Question: The host sends the following command to applet to select EF file
'''
00 A4 02 00 02 40 01
'''
The purpose is to select EF file with ID '40 01' (which is specified in the data field of the command).
But when I debug the process(APDU apdu) method, the APDU buffer only contains the 5 first bytes '00 A4 02 00 02'. The data field is set to '00 00'. So my applet cannot select the EF using EF ID.

Could you tell me what is wrong with my APDU command above?
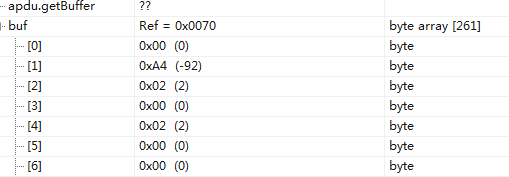
Answer: Depending on the card (or emulator), the APDU buffer may only contain the APDU header fields (CLA, INS, P1, P2, Lc). Even if some cards automatically fill the data part of the command APDU into the APDU buffer, you can't rely on that behavior.
Instead, you have to explicitly instruct the card (or emulator) to retrieve the data part by calling the 'setIncomingAndReceive()' method on the APDU object. But note that this method must only be called for case 3 and case 4 APDUs (i.e. APDU commands that contain a command data part). If there is no command data field, you should not call this method (case 1 and case 2 APDUs).